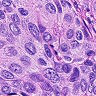
Metastatic tissue present: yes